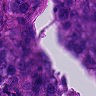
Metastatic tissue present: yes